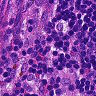
Metastatic tissue present: no